Question: This works fine under , but not on
Replicated issue on JSFiddle: <URL>
> Enter any text, press submit then click run again and attempt to enter the same text again to see the tool-tip come up.

'''
.overlay {
background-color: rgba(0, 0, 0, 0.6);
bottom: 0;
cursor: default;
left: 0;
opacity: 0;
position: fixed;
right: 0;
top: 0;
visibility: hidden;
z-index: 1;
-webkit-transition: opacity .5s;
-moz-transition: opacity .5s;
-ms-transition: opacity .5s;
-o-transition: opacity .5s;
transition: opacity .5s;
}
.overlay:target {
visibility: visible;
opacity: 0.99;
}
.popup {
width: 510px;
background-color: #fff;
border: 1px solid #fff;
display: inline-block;
left: 50%; color:#666;
opacity: 0;
padding: 25px;
position: fixed;
top: 50%;
visibility: hidden;
z-index: 10;
-webkit-transform: translate(-50%, -50%);
-moz-transform: translate(-50%, -50%);
-ms-transform: translate(-50%, -50%);
-o-transform: translate(-50%, -50%);
transform: translate(-50%, -50%);
-webkit-border-radius: 10px;
-moz-border-radius: 10px;
-ms-border-radius: 10px;
-o-border-radius: 10px;
border-radius: 10px;
-webkit-box-shadow: 0 1px 1px 2px rgba(0, 0, 0, 0.4) inset;
-moz-box-shadow: 0 1px 1px 2px rgba(0, 0, 0, 0.4) inset;
-ms-box-shadow: 0 1px 1px 2px rgba(0, 0, 0, 0.4) inset;
-o-box-shadow: 0 1px 1px 2px rgba(0, 0, 0, 0.4) inset;
box-shadow: 0 1px 1px 2px rgba(0, 0, 0, 0.4) inset;
-webkit-transition: opacity .5s, top .5s;
-moz-transition: opacity .5s, top .5s;
-ms-transition: opacity .5s, top .5s;
-o-transition: opacity .5s, top .5s;
transition: opacity .5s, top .5s;
}
.overlay:target+.popup {
top: 50%;
opacity: 1;
visibility: visible;
}
.close {
background-color: rgba(0, 0, 0, 0.8);
height: 32px;
line-height: 32px;
position: absolute;
right: 0;
text-align: center;
text-decoration: none;
top: -15px;
width: 33px;
-webkit-border-radius: 8px;
-moz-border-radius: 8px;
-ms-border-radius: 8px;
-o-border-radius: 8px;
border-radius: 8px;
}
.close:before {
color: rgba(255, 255, 255, 0.9);
content: "X";
font-size: 24px;
text-shadow: 0 -1px rgba(0, 0, 0, 0.9);
}
.close:hover {
background-color: rgba(64, 128, 128, 0.8);
}
.popup label {
display: inline;
text-align: left;
}
.popup input[type="text"], .popup input[type="password"] {
margin: 0;
padding: 4px; background:#d8f6fd;
border: 2px solid #66c8de;
-moz-box-shadow: 0 1px 1px #ddd inset, 0 1px 0 #fff;
-webkit-box-shadow: 0 1px 1px #ddd inset, 0 1px 0 #fff;
box-shadow: 0 1px 1px #ddd inset, 0 1px 0 #fff;
-moz-border-radius: 3px;
-webkit-border-radius: 3px;
border-radius: 3px;
}
.popup input[type="text"]:hover, .popup input[type="password"]:hover {
background: #fff
}
.popup input[type=button]{
cursor: pointer;
font: bold 15px Arial, Helvetica;
color: #fafafa;
width: 150px;
text-transform: uppercase;
background-color: #0483a0;
background-image: -webkit-gradient(linear, left top, left bottom, from(#31b2c3), to(#0483a0));
background-image: -webkit-linear-gradient(top, #31b2c3, #0483a0);
background-image: -moz-linear-gradient(top, #31b2c3, #0483a0);
background-image: -ms-linear-gradient(top, #31b2c3, #0483a0);
background-image: -o-linear-gradient(top, #31b2c3, #0483a0);
background-image: linear-gradient(top, #31b2c3, #0483a0);
-moz-border-radius: 3px;
-webkit-border-radius: 3px;
border-radius: 3px;
padding:6px;
text-shadow: 0 1px 0 rgba(0, 0 ,0, .3);
-moz-box-shadow: 0 1px 0 rgba(255, 255, 255, 0.3) inset, 0 1px 0 #fff;
-webkit-box-shadow: 0 1px 0 rgba(255, 255, 255, 0.3) inset, 0 1px 0 #fff;
box-shadow: 0 1px 0 rgba(255, 255, 255, 0.3) inset, 0 1px 0 #fff;
}
.popup .validation-error {
color: #DC143C;
font-weight: bold;
}
'''
---
Any idea on what could be causing this misalignment? I played with some of the properties and was able to get the tool-tip to align but it meant me moving the window down to that location.
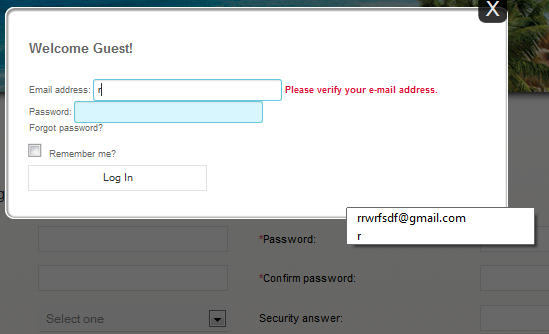
Answer: It's beacuse of the translation property. Try centering the popup by using another method ( <URL>